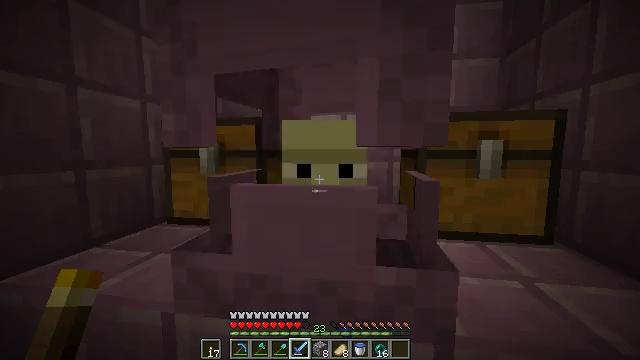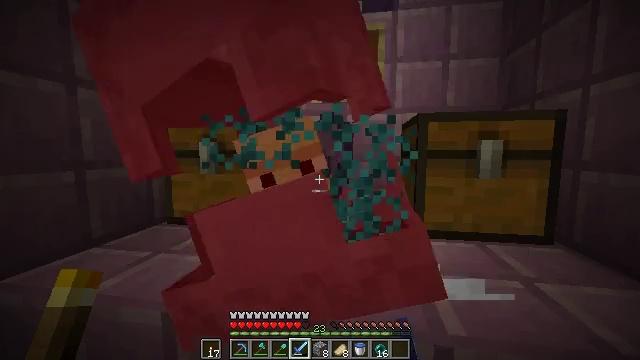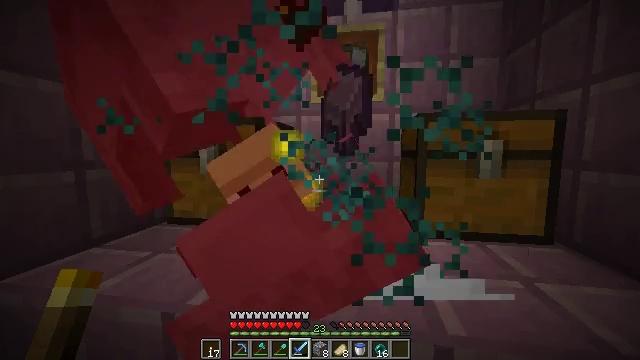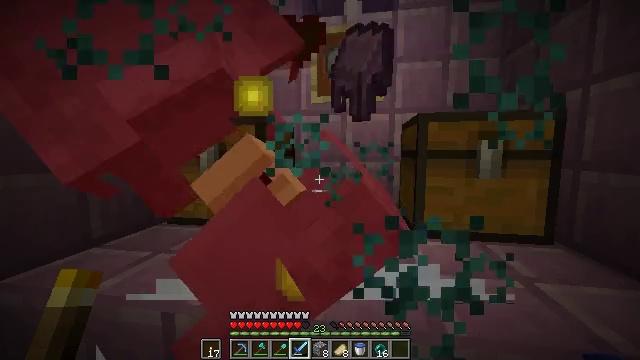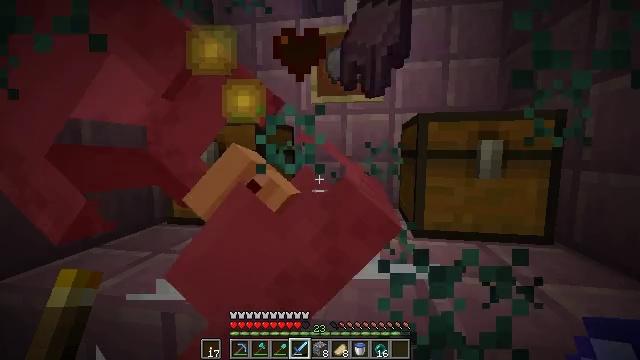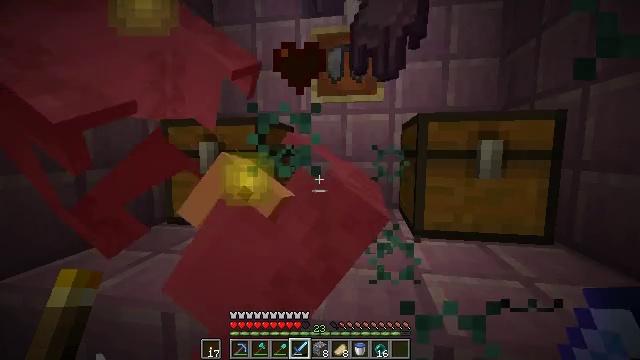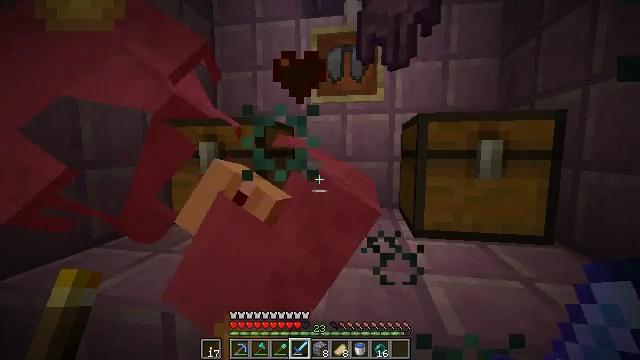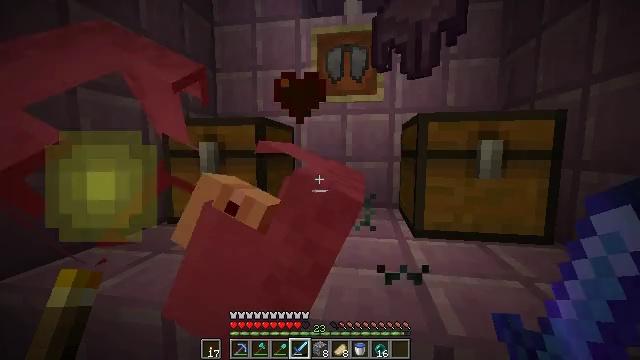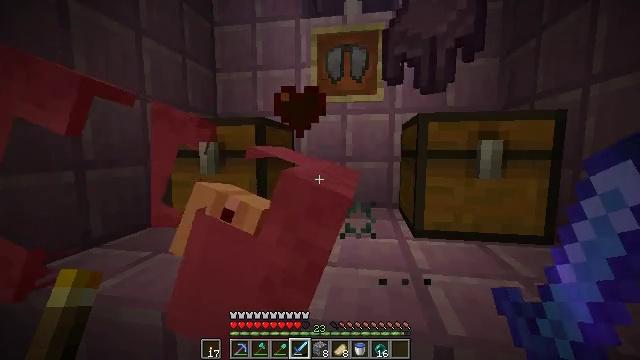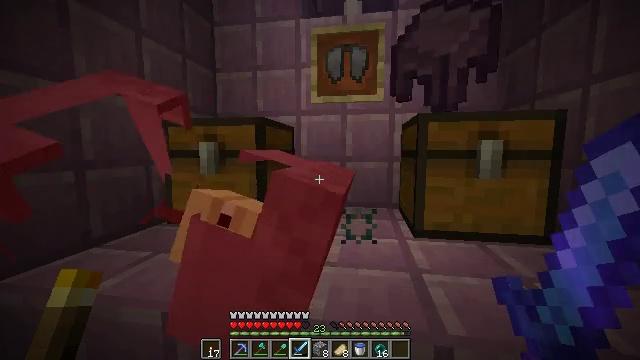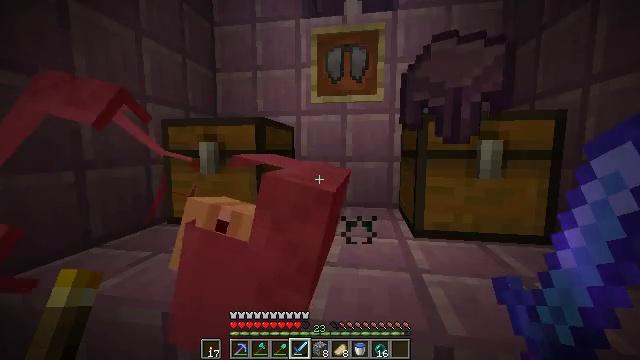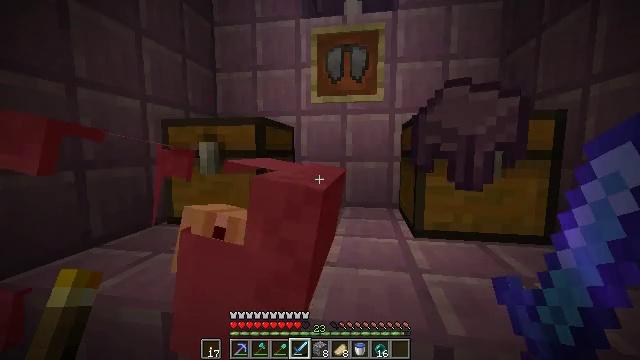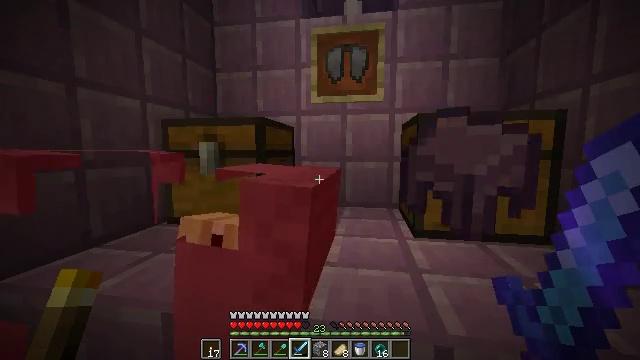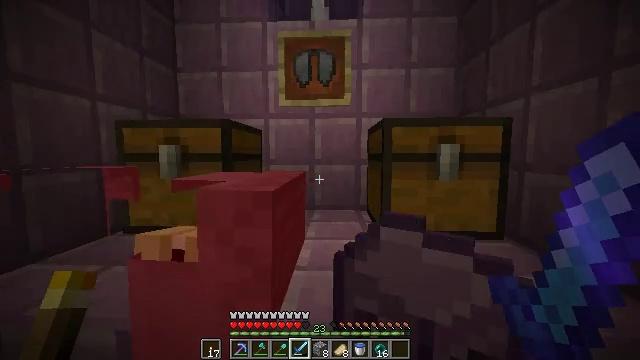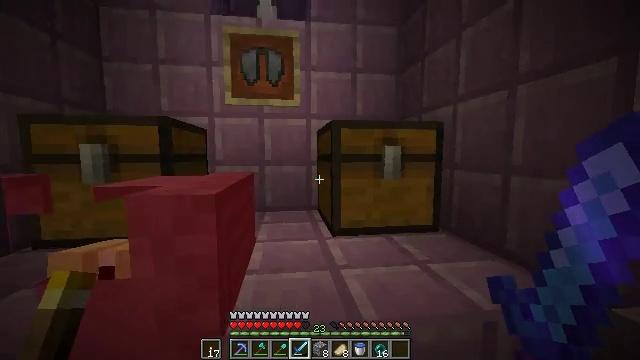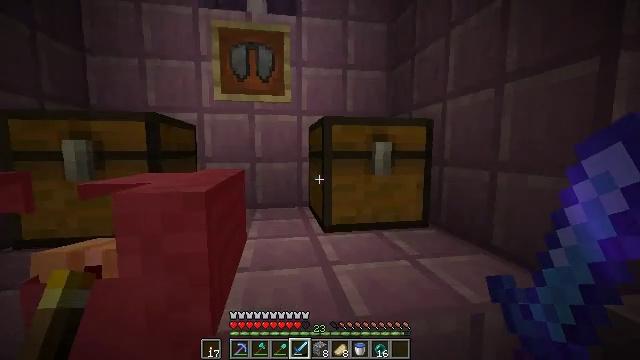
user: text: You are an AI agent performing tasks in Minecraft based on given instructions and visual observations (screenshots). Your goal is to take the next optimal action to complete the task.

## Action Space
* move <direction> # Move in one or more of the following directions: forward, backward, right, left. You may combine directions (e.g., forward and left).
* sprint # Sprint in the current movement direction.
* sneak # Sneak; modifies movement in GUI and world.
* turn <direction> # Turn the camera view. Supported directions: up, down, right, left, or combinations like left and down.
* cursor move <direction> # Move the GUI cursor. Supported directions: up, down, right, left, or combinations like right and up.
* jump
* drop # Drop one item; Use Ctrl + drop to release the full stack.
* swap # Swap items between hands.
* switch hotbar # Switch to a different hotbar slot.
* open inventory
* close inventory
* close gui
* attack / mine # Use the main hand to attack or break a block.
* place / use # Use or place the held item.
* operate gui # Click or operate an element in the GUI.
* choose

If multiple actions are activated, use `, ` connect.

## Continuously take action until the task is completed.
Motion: motion action
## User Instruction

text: Collect the brewing stand for reuse.
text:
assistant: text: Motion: no_op
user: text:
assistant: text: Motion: no_op
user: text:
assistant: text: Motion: no_op
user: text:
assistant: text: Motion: no_op
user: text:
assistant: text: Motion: no_op
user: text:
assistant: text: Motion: no_op
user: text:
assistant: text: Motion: no_op
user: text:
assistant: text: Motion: no_op
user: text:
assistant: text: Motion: no_op
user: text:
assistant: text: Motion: no_op
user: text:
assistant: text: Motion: no_op
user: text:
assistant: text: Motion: no_op
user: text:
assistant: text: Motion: turn right
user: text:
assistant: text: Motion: turn right
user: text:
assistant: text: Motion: turn right
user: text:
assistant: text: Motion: turn left and down
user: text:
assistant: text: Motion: turn left and down
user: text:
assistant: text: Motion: turn left and down
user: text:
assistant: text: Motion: turn left and down
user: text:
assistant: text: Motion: move forward, turn left and down, jump
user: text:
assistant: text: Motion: move forward, turn down, jump
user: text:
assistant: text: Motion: move forward, turn right, jump
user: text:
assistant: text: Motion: move forward, turn right and up, jump
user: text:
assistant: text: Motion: move forward, turn right and up, jump
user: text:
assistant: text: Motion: move forward, turn right
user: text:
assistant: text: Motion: move forward, turn right and down
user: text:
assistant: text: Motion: turn right and down
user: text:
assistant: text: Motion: turn right
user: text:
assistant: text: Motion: turn right
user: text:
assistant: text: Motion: use / place